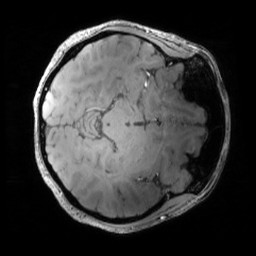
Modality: MP2RAGE
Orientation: axial